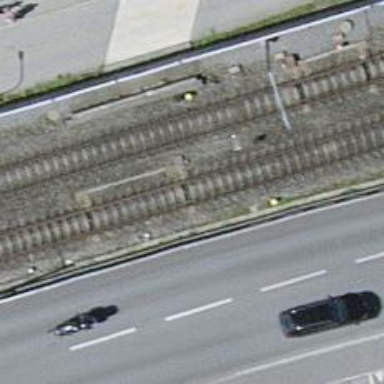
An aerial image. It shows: Railway switch.